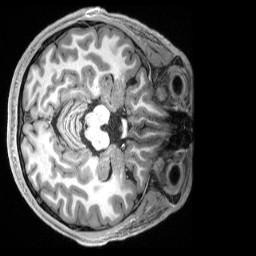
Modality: T1w
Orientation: axial
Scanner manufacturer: siemens
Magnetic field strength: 3 T
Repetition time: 2.5 s
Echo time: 0.00231 s